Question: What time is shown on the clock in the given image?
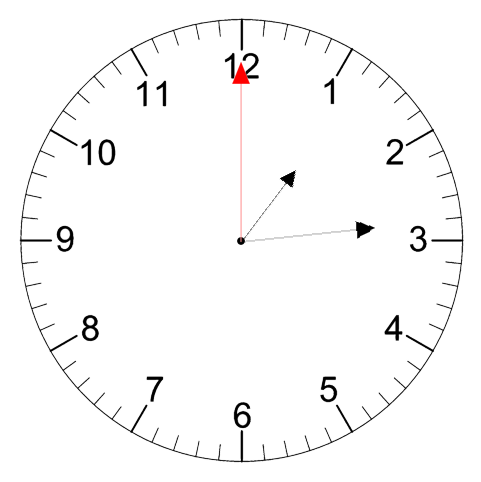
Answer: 01:14:00